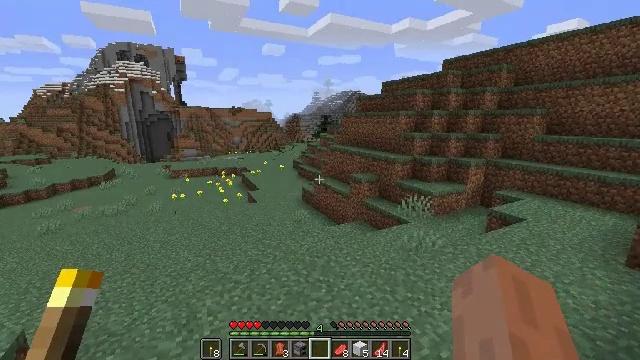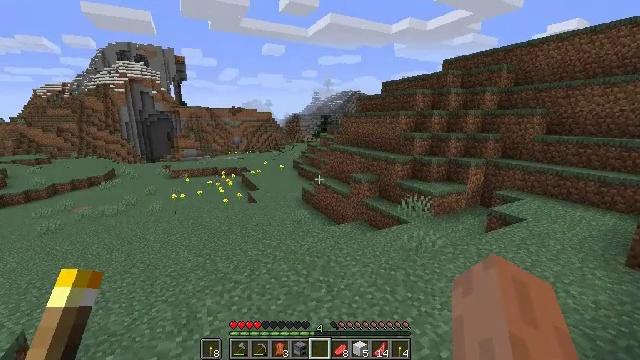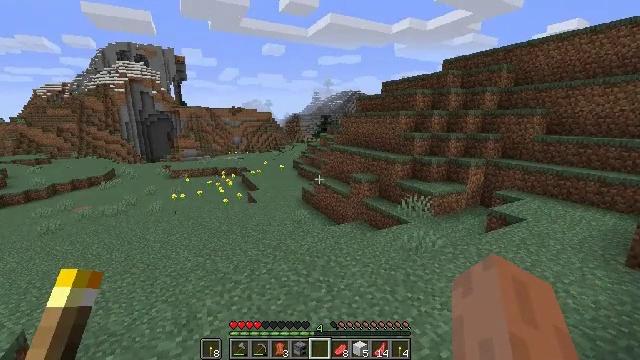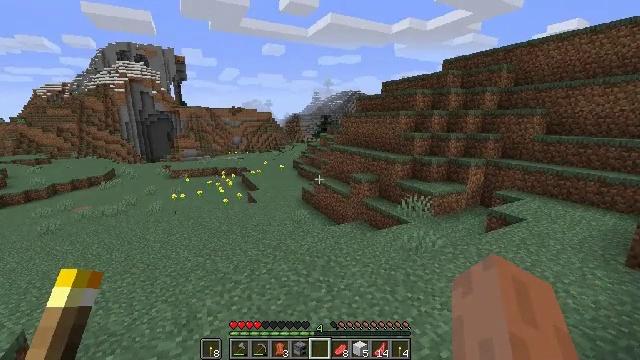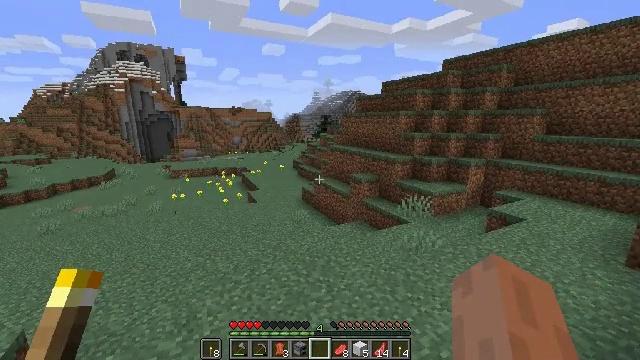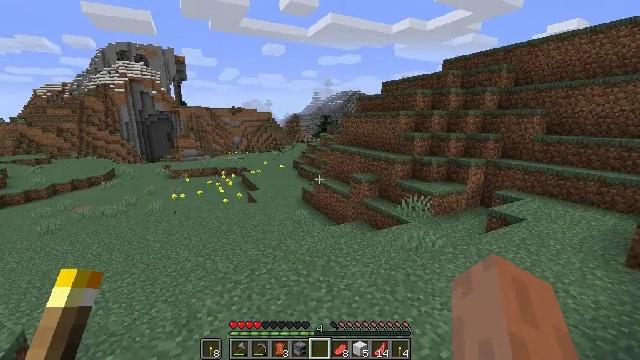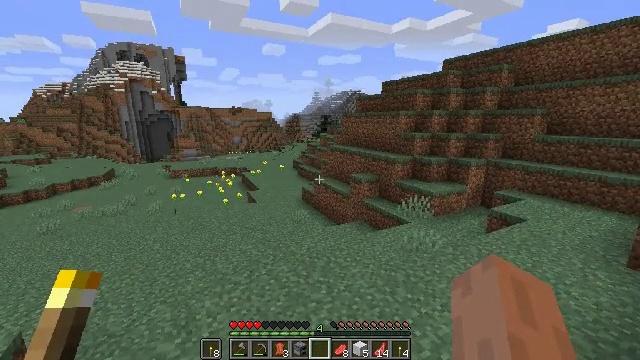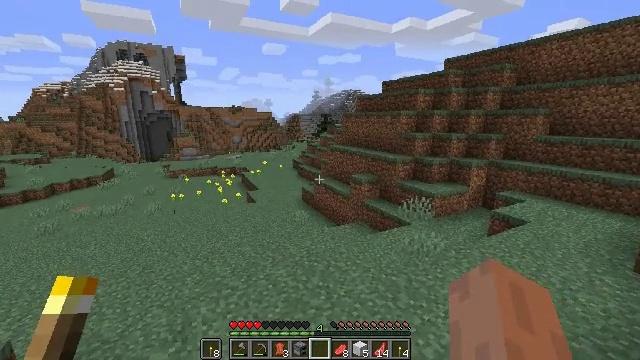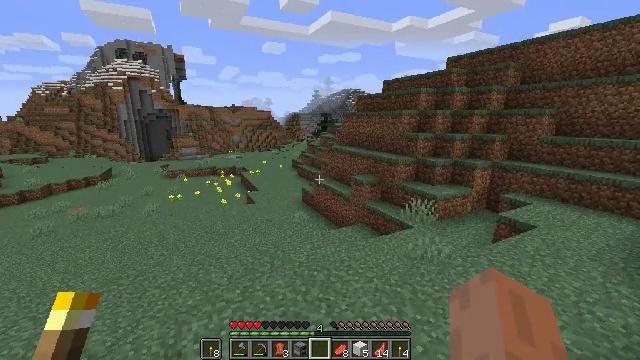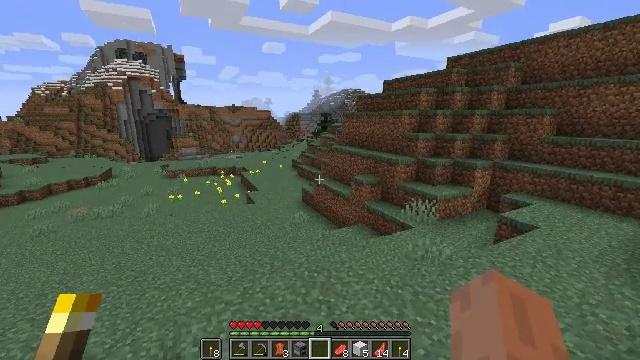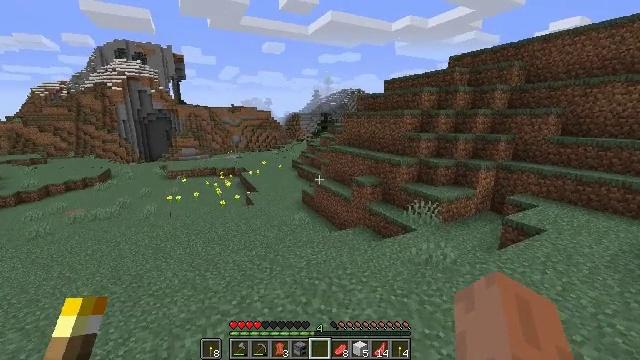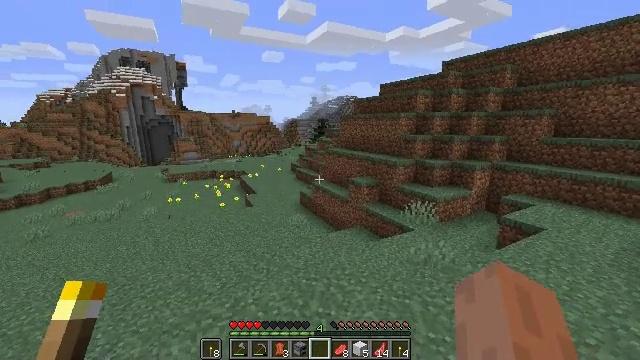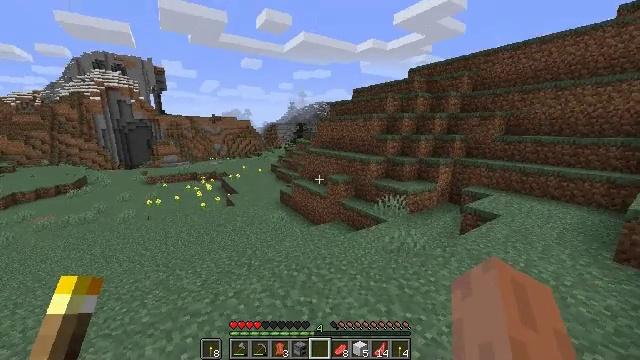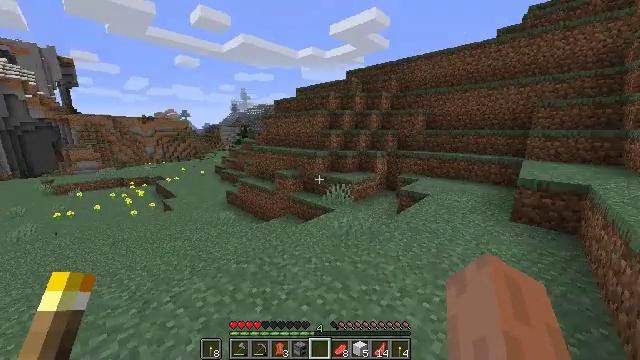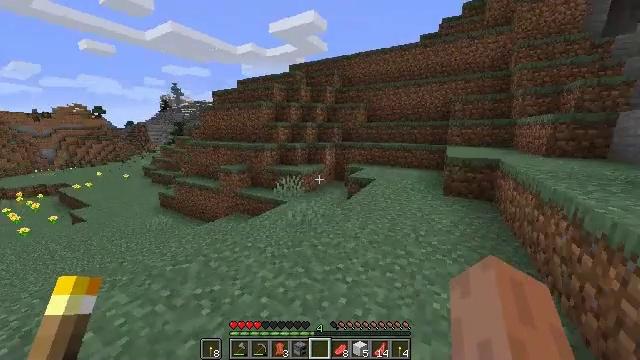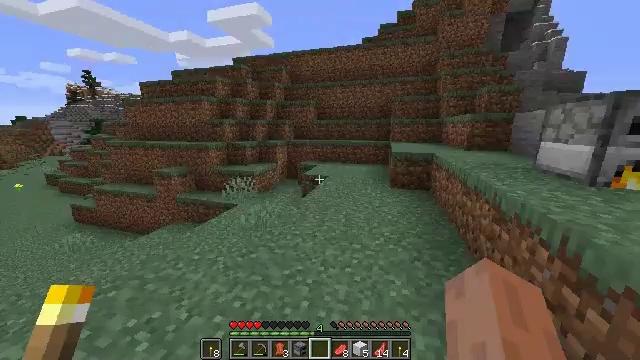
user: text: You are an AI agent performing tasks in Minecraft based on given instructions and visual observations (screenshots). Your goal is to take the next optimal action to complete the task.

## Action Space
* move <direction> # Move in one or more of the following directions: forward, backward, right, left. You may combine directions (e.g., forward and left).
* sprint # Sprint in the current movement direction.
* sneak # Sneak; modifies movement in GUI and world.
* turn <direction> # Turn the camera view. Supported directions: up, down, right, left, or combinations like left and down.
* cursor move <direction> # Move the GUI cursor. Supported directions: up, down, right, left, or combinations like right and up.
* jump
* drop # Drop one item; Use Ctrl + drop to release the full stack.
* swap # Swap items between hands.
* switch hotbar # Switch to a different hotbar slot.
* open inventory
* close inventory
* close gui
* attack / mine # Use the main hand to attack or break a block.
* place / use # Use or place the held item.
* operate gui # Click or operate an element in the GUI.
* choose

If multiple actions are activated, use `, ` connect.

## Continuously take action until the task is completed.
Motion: motion action
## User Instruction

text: Mine the furnace to collect it.
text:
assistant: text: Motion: no_op
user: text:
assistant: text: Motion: no_op
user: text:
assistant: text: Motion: no_op
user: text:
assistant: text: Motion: no_op
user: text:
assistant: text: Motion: no_op
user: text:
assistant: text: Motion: move forward
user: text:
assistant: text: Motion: move forward
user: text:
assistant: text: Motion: move forward
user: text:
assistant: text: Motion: move forward
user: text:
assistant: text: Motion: move forward, sprint
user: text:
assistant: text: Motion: move forward, sprint
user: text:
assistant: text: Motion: move forward, sprint, turn right
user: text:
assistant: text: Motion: move forward, sprint, turn right
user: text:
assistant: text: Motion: move forward, sprint, turn right
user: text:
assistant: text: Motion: move forward, sprint, turn right
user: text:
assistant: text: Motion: move forward, sprint, turn right
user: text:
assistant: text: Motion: move forward, sprint, turn right and up
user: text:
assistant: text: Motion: move forward, sprint, turn right and up
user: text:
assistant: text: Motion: move forward, turn right and up
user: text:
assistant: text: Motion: move forward, turn right and up
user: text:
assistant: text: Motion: turn right and up
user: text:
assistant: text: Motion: turn right and up
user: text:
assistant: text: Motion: turn right
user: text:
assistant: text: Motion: turn right
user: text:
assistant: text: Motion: turn right and down
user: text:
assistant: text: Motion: turn right
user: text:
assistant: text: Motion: turn right and down
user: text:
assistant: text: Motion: turn right
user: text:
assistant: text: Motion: move forward, turn right
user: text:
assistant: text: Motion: move forward, turn right, jump